Question: I have created a script in Python which takes an image as input and produces a new image where each pixel corresponds to a feature calculated from the windowed group of pixels in the input image. The following picture will highlight this idea:

In the border cases we can either insert 'NaN' into the output image or just use the pixels we have available inside the window. What would be an optimized way to do achieve this functionality in Python or some other programming language? At the moment, my script is simply using a bunch of 'for'-loops to get the job done. Here you can see the code:
'''
# This function will return the statistical features
#
#
# INPUTS:
# 'data' the data from which statistical features are to be calculated
# "winSize" specifying the window size, must be odd and > 1
#
# OUTPUT:
# 'meanData, stdData' statistical feature matrices (numpy ndarrays)
def get_stat_feats(data, winSize):
rows = data.shape[0]
cols = data.shape[1]
dist = int(math.floor(float(winSize)/2.0))
neigh = range(-dist, dist+1)
temp = np.zeros((int(winSize)**2, 1))
meanData = np.zeros(data.shape)
stdData = np.zeros(data.shape)
for row in range(0, rows):
for col in range(0, cols):
index = 0
makeNaN = 0
for y in neigh:
for x in neigh:
indY = row + y
indX = col + x
# Check that we are inside the image
if indY >= 0 and indY <= rows-1 and indX >= 0 and indX <= cols-1:
temp[index] = data[indY, indX]
index += 1
else:
makeNaN = 1
if makeNaN == 1:
meanData[row, col] = np.NAN
stdData[row, col] = np.NAN
else:
meanData[row, col] = np.mean(temp)
stdData[row, col] = np.std(temp)
return meanData, stdData
'''
Thnx for any help! =) If there any more information needed, please ask =)
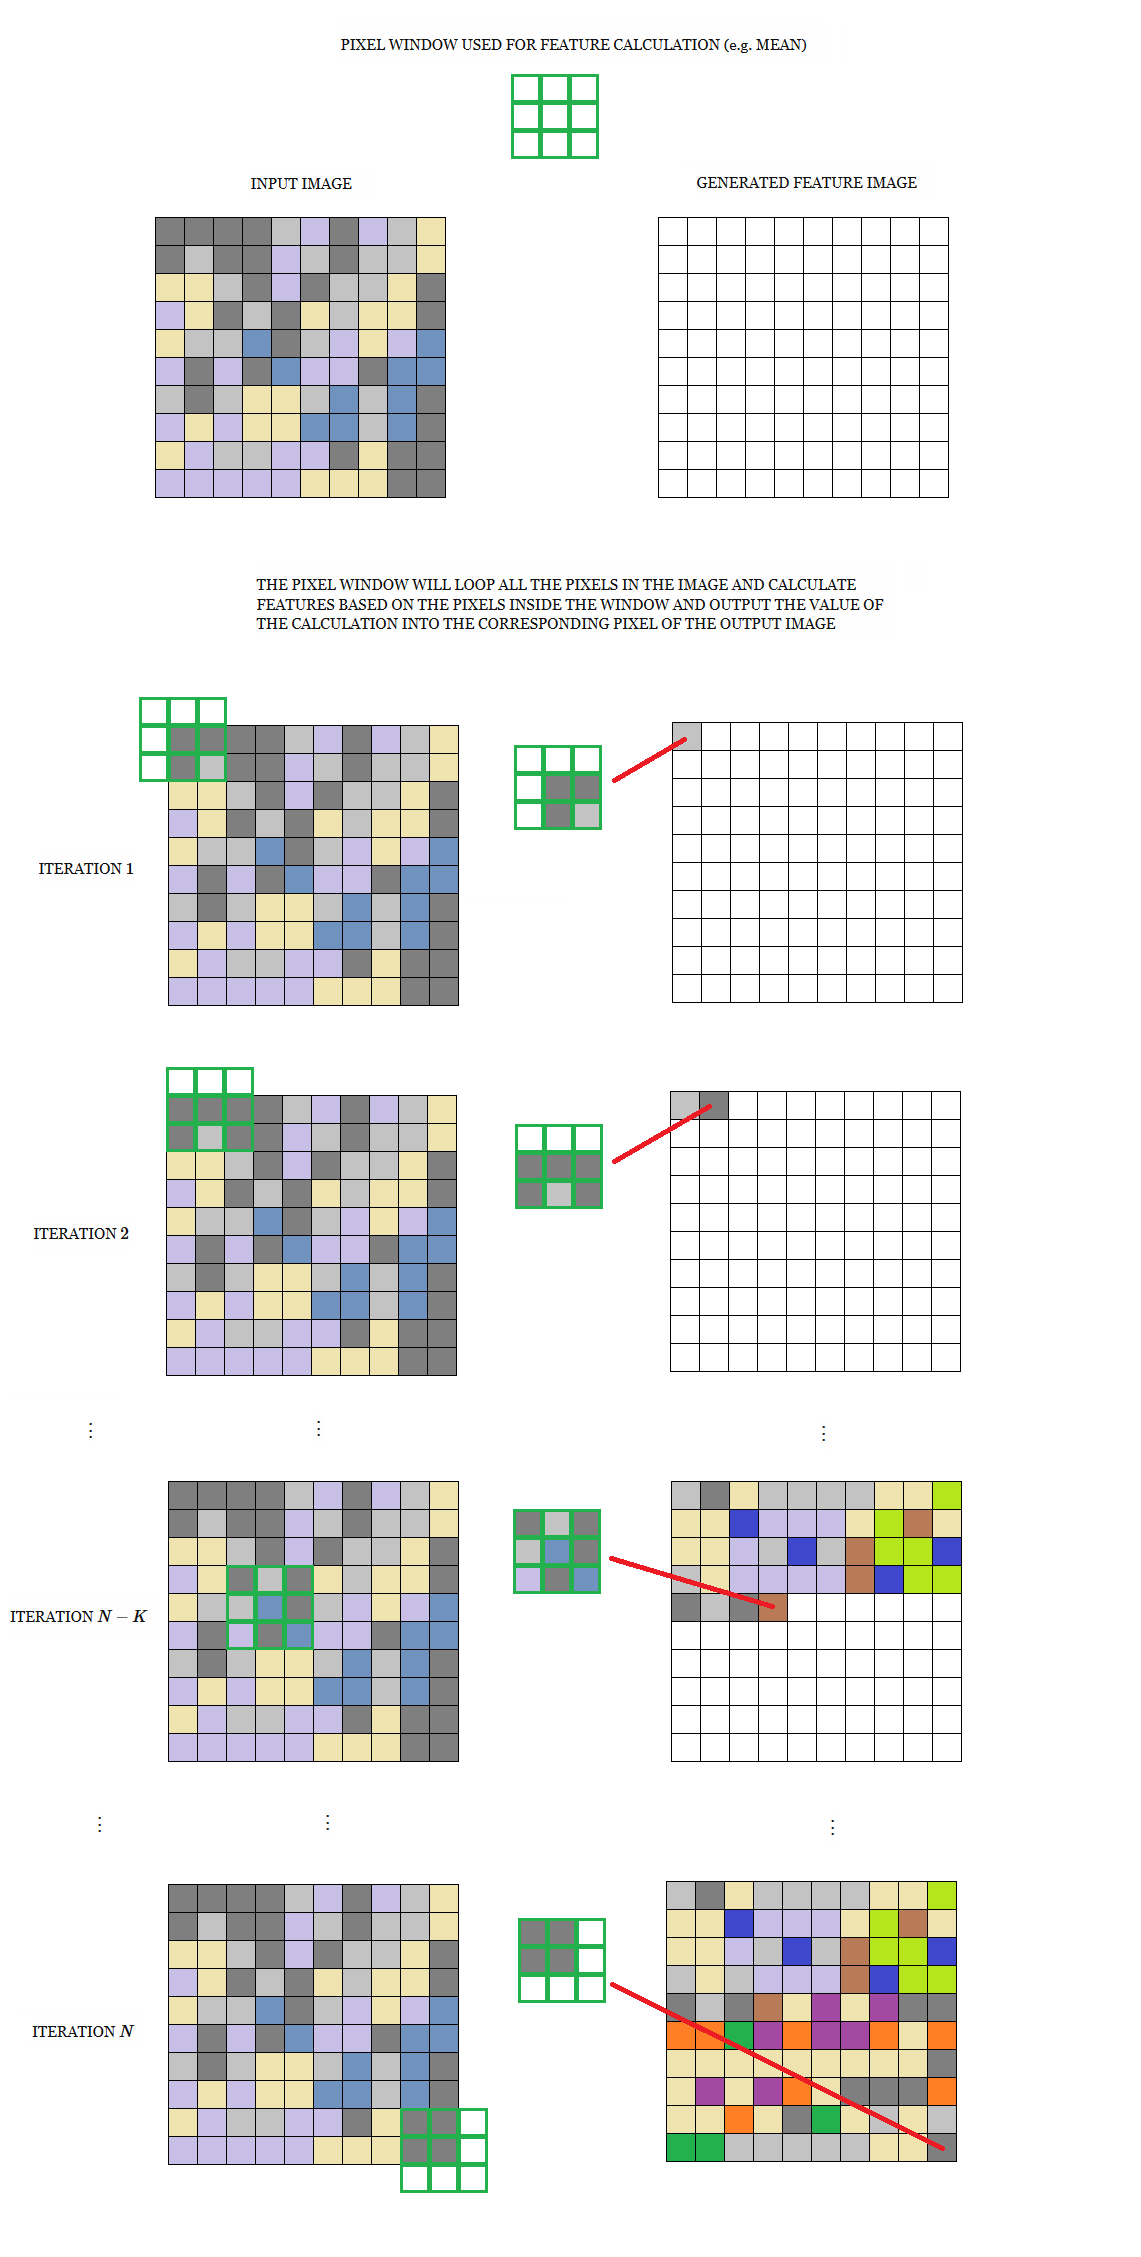
Answer: <URL> from scipy.ndimage should be a decent solution for this. Probably faster solution, but this is the simplest i think.
It can take a mode parameter to define how to handle the edges. For example you could set it to treat elements outside the border to constant and equal NaN like this:
'generic_filter(a, f, size=winSize, mode='constant', cval=np.nan)'
'''
def get_stat_feats(data, winSize):
from scipy.ndimage import generic_filter
import numpy as np
mean = lambda x: x.mean()
std = lambda x: x.std()
meanData = generic_filter(data, mean, size=winSize)
stdData = generic_filter(data, std, size=winSize)
return meanData, stdData
'''
force float and round return value:
'''
import numpy as np
def get_stat_feats(data, winSize):
from scipy.ndimage import generic_filter
import numpy as np
data = data.astype(float)
mean = lambda x: x.mean()
std = lambda x: x.std()
meanData = generic_filter(data, mean, size=winSize)
stdData = generic_filter(data, std, size=winSize)
return np.round(meanData,2), np.round(stdData, 2)
'''